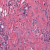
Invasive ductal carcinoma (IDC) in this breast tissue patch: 0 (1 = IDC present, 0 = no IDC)